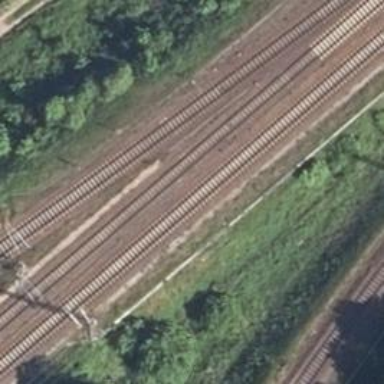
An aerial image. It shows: Railway signal.